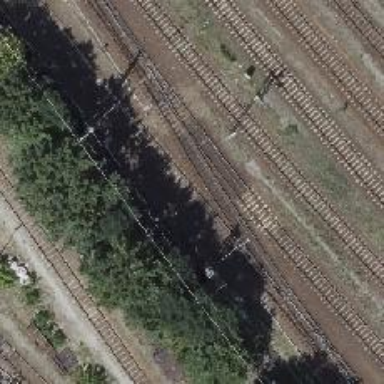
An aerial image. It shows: Rail yard with electrified contact lines for the railway.